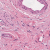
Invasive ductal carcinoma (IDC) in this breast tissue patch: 0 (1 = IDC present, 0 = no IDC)